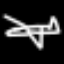
Label: airplane